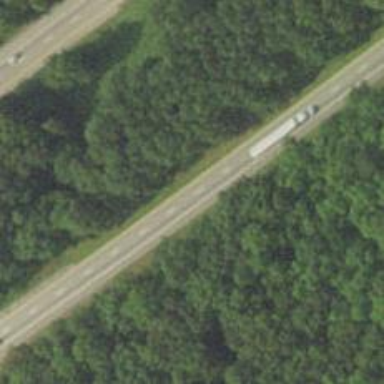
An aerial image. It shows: View of motorway.